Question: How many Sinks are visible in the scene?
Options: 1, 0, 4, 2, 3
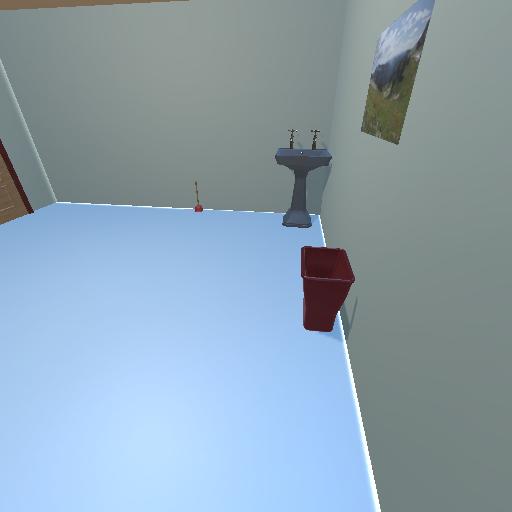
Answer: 1